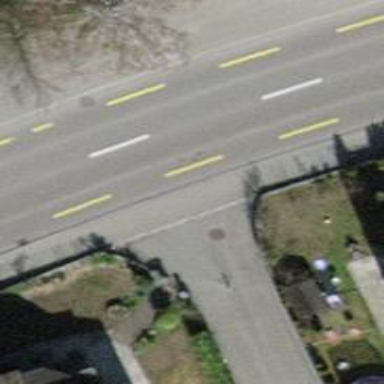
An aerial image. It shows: Secondary road with asphalt surface and dedicated cycle lane.